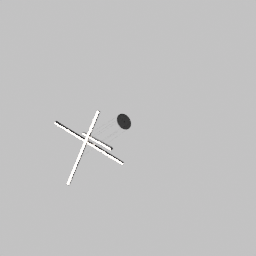
Label: lighting